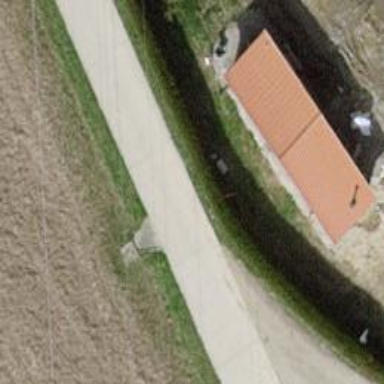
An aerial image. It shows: Hedge barrier.